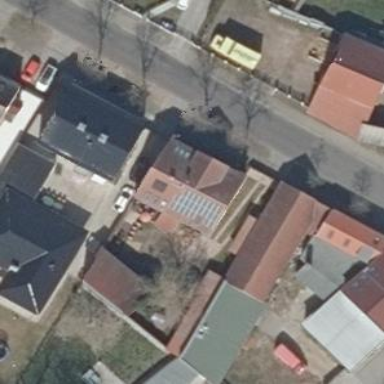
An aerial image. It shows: Simple house.